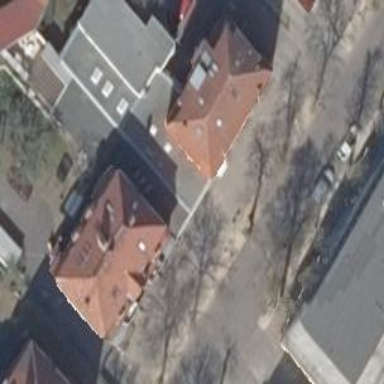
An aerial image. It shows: Part of building.